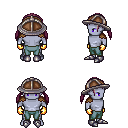
a pixel art fantasy rpg character, male body template, dark elf, purple skin, leather shoulder armor, teal pants, white blonde twin-tailed hairstyle, chain helm, gold gloves, metal boots, four views (front, back, left, right), 2x2 character sprite sheet, small pixel art, hard edges, no anti-aliasing